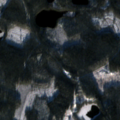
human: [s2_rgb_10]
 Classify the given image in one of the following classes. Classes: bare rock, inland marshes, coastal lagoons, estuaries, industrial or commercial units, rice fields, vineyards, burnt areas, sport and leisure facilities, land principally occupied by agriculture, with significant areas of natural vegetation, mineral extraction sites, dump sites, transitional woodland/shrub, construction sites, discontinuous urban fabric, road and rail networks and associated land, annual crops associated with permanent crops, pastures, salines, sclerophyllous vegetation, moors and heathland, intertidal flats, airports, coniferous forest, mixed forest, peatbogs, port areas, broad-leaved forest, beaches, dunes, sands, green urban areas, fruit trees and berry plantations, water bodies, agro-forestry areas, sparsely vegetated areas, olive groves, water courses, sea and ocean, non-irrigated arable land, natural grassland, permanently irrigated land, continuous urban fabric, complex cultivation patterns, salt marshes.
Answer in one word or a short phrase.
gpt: coniferous forest, transitional woodland/shrub